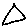
Label: triangle